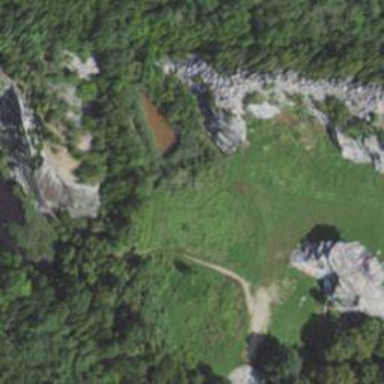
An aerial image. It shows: Cliff in nature.